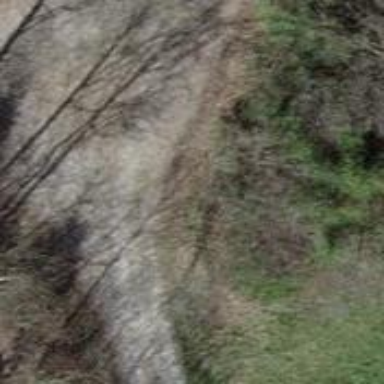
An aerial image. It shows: Dirt track road.